Interaction volume radius: 10 \u00c5
Interaction volume height: 10 \u00c5
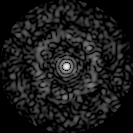
Disorder parameter: 0.8274